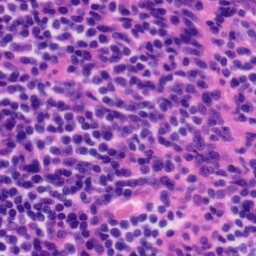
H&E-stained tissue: Tonsil